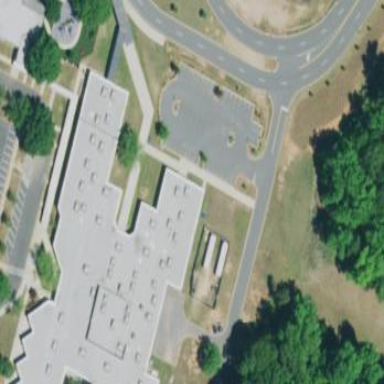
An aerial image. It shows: Parking area with asphalt surface.